Question: The XML file looks like this:
'''
<?xml version="1.0" encoding="utf-8"?>
<ArrayOfCompany xmlns:xsi="http://www.w3.org/2001/XMLSchema-instance" xmlns:xsd="http://www.w3.org/2001/XMLSchema">
<Company>
<CompanyID>Company A</CompanyID>
<CompanyName>Company A</CompanyName>
<CompanyRecID>1491</CompanyRecID>
<Contacts>
<Contact>
<City>Birmingham</City>
<Country>United States</Country>
<FirstName>Steven</FirstName>
</Contact>
<Contact>
<City>Birmingham</City>
<Country>United States</Country>
<FirstName>Natalie</FirstName>
</Contact>
</Contacts>
</Company>
<Company>
<CompanyID>Company B</CompanyID>
<CompanyName>Company B</CompanyName>
<CompanyRecID>1492</CompanyRecID>
<Contacts>
<Contact>
<City>Birmingham</City>
<Country/>
<FirstName>Greg</FirstName>
</Contact>
<Contact>
<City>Birmingham</City>
<Country/>
<FirstName>Robert</FirstName>
</Contact>
</Contacts>
</Company>
</ArrayOfCompany>
'''
With two lines of code, I can take that XML file and pump it into a dataset:
'''
var dsCustomer = new System.Data.DataSet("CustomerDataSet");
dsCustomer.ReadXml(System.IO.Path.Combine(currentAssemblyDirectoryName, "company.xml"));
'''
.NET understands the schema. This is what it looks like when I use ds.WriteXmlSchema command:

Given a company name, how can use a LINQ query to return the contacts?
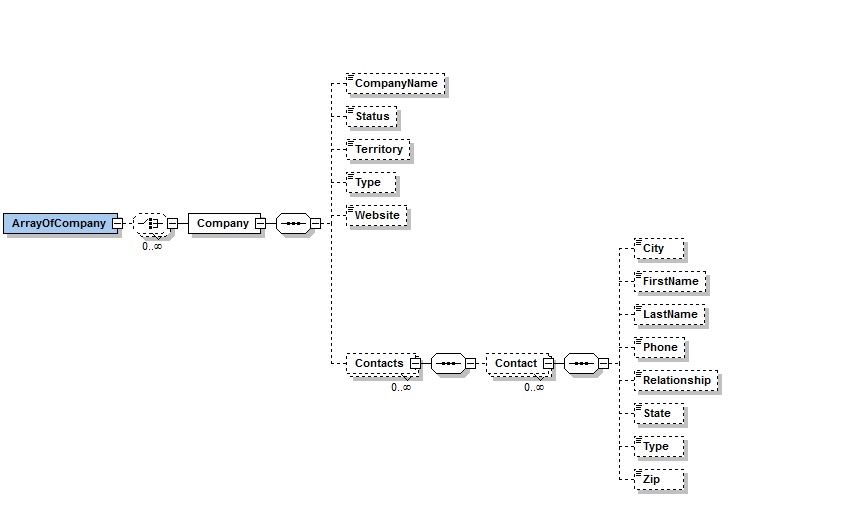
Answer: You can parse xml with LINQ to XML:
'''
var name = "Company B";
var xdoc = XDocument.Load("company.xml");
var contacts = from company in xdoc.Descendants("Company")
where (string)company.Element("CompanyName") == name
from contact in company.Element("Contacts").Elements()
select new {
City = (string)contact.Element("City"),
Country = (string)contact.Element("Country"),
FirstName = (string)contact.Element("FirstName")
};
'''
This will return collection of anonymous objects representing contacts of selected company. Each object will have properties for city, country and first name.